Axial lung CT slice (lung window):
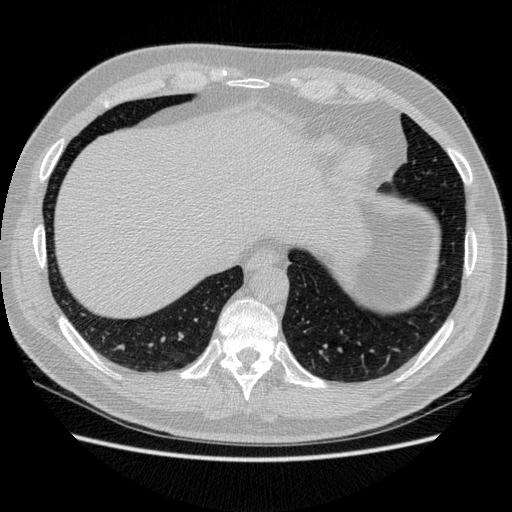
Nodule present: no